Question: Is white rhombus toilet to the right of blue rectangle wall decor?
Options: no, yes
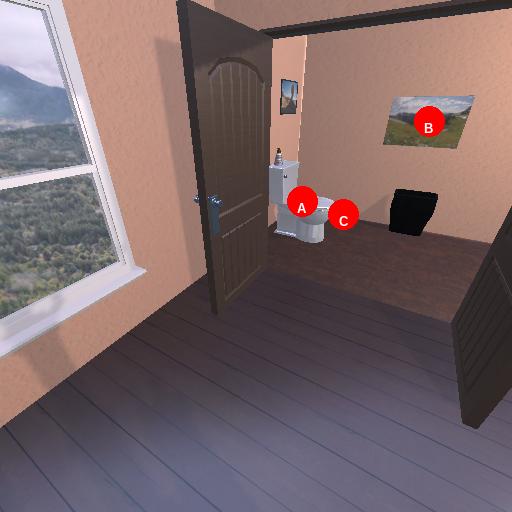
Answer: no